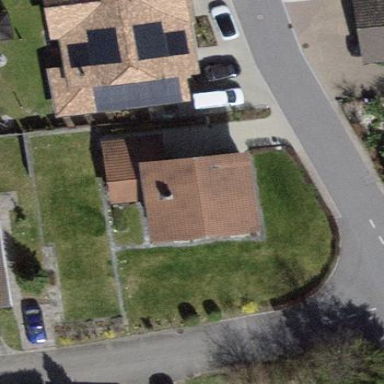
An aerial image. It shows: Building with tiled roof.